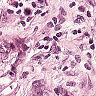
Metastatic tissue present: yes